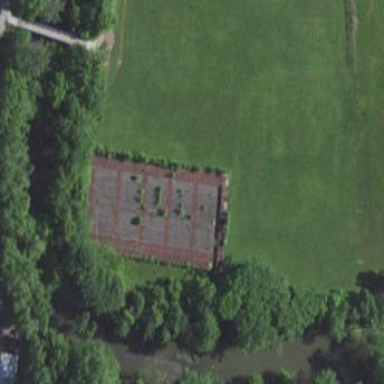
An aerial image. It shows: Tennis court in leisure pitch.